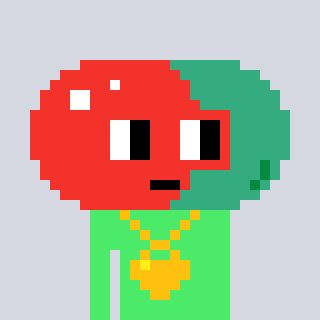
a pixel art character with square red glasses, a pill-shaped head and a teal-colored body on a cool background